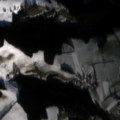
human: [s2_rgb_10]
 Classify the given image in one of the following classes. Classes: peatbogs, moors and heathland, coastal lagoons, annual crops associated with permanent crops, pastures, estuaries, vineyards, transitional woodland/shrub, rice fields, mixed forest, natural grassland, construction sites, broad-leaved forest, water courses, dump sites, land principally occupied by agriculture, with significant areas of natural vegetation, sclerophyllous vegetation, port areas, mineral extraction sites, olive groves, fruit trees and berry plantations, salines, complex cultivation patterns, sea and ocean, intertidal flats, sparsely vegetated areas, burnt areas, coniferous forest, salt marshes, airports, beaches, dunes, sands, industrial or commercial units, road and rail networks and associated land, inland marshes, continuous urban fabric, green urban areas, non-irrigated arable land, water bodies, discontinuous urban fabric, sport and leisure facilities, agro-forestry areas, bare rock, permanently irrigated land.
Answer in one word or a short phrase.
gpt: pastures, complex cultivation patterns, land principally occupied by agriculture, with significant areas of natural vegetation, coniferous forest, mixed forest